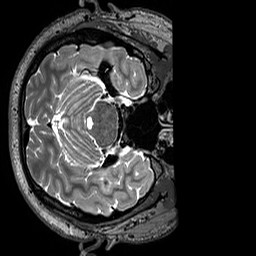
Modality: T2w
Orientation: axial
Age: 27
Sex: male
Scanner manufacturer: siemens
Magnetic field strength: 3 T
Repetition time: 3 s
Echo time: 0.422 s